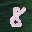
Label: 8